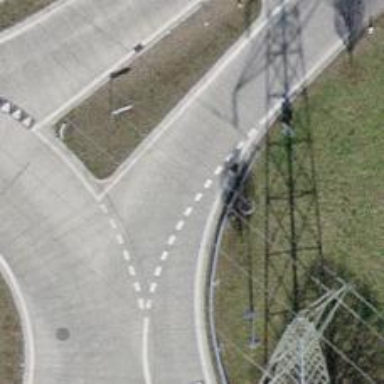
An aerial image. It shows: Road with "give way" sign.